如图，已知直线 $l_1$、$l_2$、$l_3$ 分别与直线 $m$ 交于点 $A$、$B$、$C$，与直线 $n$ 交于点 $D$、$E$、$F$，如果 $l_1 // l_2 // l_3$，$AB = \dfrac{2}{3} BC$，$DF = 10$. 那么 $DE = \underline{\quad\quad}$.

figure1

【解答】
【答案】4

【知识点】由平行截线求相关线段的长或比值

【分析】本题考查了平行线分线段成比例，掌握平行线截线段成比例的计算方法，找准线段的比是解题的关键.

根据 $l_1 // l_2 // l_3$，$AB = \dfrac{2}{3} BC$，得到 $\dfrac{AB}{BC} = \dfrac{DE}{EF} = \dfrac{2}{3}$，由 $DF = DE + EF = 10$，得 $EF = 10 - DE$，代入计算即可求解.

【详解】解：$\because l_1 // l_2 // l_3$，

$\therefore \dfrac{AB}{BC} = \dfrac{DE}{EF}$，

$\because AB = \dfrac{2}{3} BC$，

$\therefore \dfrac{AB}{BC} = \dfrac{2}{3}$，

$\therefore \dfrac{DE}{EF} = \dfrac{2}{3}$，

$\because DF = DE + EF = 10$，

$\therefore EF = 10 - DE$，

$\therefore \dfrac{DE}{10 - DE} = \dfrac{2}{3}$，

解得，$DE = 4$，

故答案为：4.

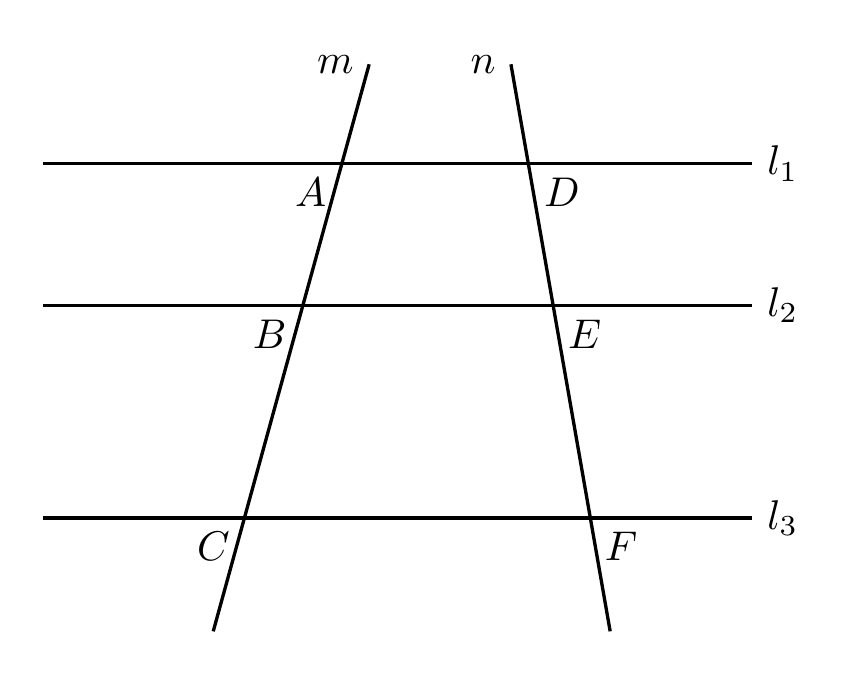